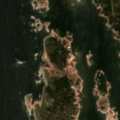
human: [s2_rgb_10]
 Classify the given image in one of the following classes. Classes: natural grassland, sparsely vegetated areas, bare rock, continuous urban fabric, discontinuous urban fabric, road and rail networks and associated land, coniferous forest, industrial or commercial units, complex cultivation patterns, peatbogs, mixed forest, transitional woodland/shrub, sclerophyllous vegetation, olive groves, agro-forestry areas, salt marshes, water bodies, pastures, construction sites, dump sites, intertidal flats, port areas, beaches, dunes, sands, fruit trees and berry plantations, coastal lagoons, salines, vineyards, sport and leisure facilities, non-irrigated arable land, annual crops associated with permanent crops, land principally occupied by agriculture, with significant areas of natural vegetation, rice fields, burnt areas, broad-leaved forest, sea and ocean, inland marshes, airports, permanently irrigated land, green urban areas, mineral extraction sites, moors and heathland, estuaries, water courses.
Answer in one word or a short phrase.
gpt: coniferous forest, mixed forest, sea and ocean